Interaction volume radius: 5 \u00c5
Interaction volume height: 30 \u00c5
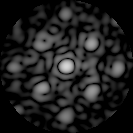
Disorder parameter: 0.3843